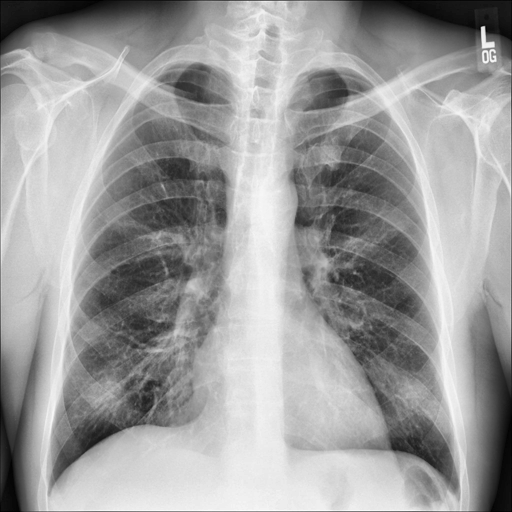
Finding: NORMAL